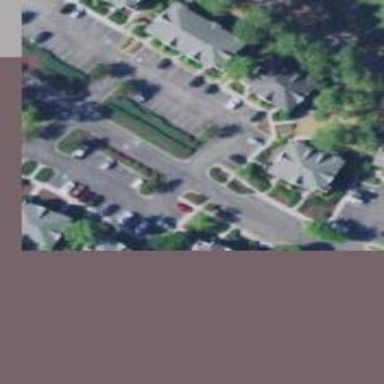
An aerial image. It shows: Neighborhood.